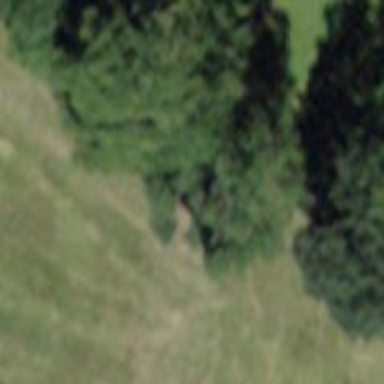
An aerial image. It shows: Forest area.